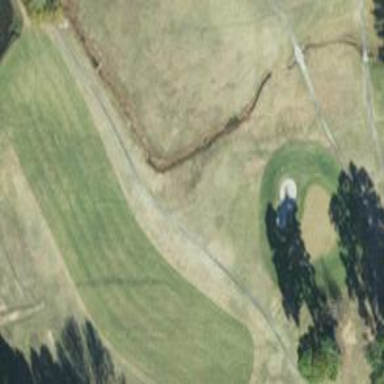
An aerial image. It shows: Golf fairway surrounded by grass.